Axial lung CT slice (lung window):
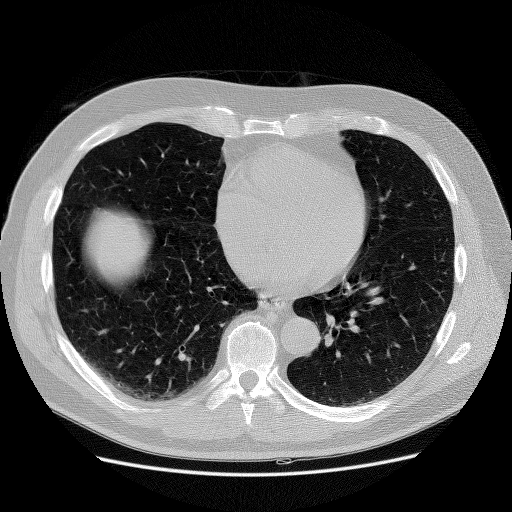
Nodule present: no